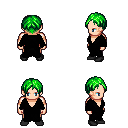
a pixel art fantasy rpg character, male body template, human, light skin, black robe, red pants, green parted hairstyle, black shoes, four views (front, back, left, right), 2x2 character sprite sheet, small pixel art, hard edges, no anti-aliasing